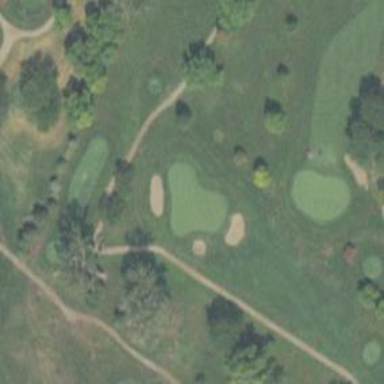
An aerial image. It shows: Golf hole.